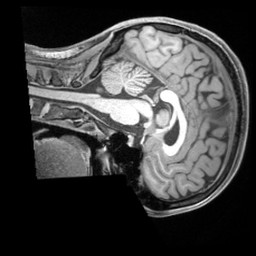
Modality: T1w
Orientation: sagittal
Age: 23
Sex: female
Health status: ill
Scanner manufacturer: siemens
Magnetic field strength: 3 T
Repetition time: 2.2 s
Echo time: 0.00218 s